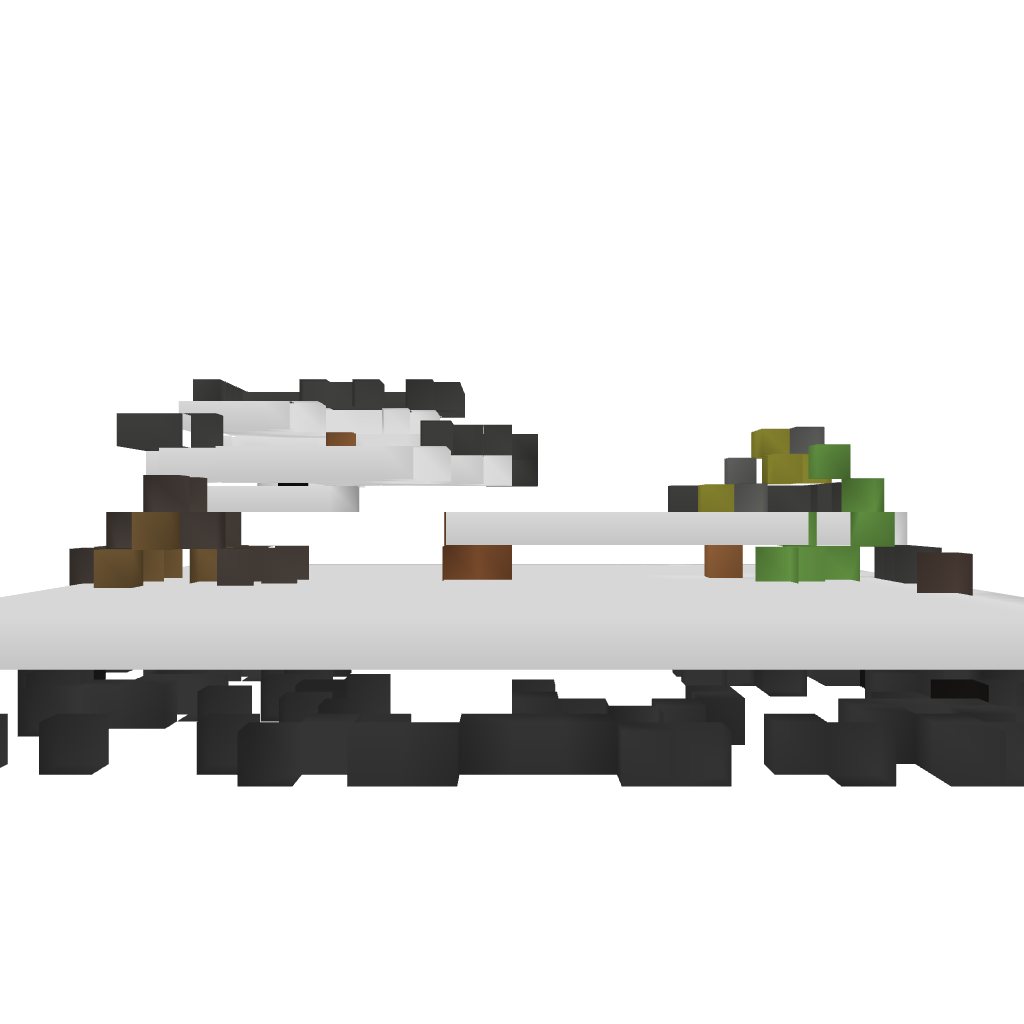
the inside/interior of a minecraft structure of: Nightlife Arena